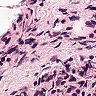
Metastatic tissue present: no